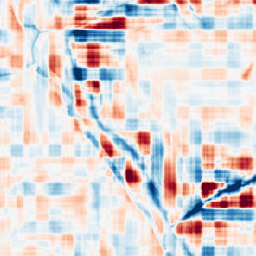
Category: wavelet
Decomposition family: wavelet_reverse_biorthogonal
Decomposition parameters: wavelet: rbio3.5
level: 5
Upsampling method: fft_zeropad
Upsampling parameters: scale: 8
Upsampling scale: 8